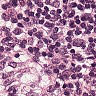
Metastatic tissue present: no